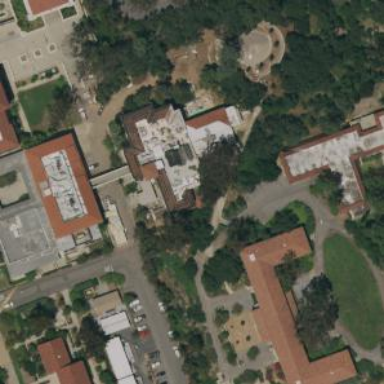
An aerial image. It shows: University building.